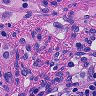
Metastatic tissue present: no